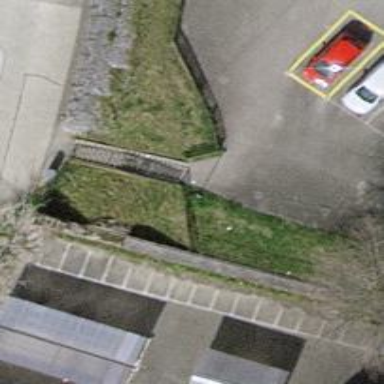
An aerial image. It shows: Set of steps made of paving stones.